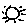
Label: sun